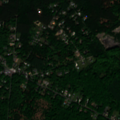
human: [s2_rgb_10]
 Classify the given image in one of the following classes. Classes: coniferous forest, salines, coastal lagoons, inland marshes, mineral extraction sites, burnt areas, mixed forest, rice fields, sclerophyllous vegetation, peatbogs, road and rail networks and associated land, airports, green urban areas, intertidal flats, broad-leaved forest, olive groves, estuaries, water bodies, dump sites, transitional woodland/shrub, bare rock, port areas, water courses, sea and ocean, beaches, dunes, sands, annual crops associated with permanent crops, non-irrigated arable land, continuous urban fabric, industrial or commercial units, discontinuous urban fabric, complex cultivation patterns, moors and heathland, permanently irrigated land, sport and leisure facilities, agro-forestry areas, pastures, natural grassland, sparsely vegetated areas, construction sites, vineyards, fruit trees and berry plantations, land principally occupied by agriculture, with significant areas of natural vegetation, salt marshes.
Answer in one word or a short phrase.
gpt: discontinuous urban fabric, mineral extraction sites, broad-leaved forest, mixed forest